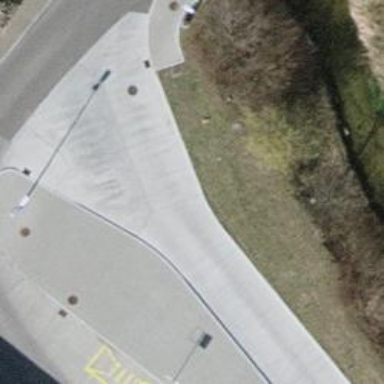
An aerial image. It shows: Concrete service road.